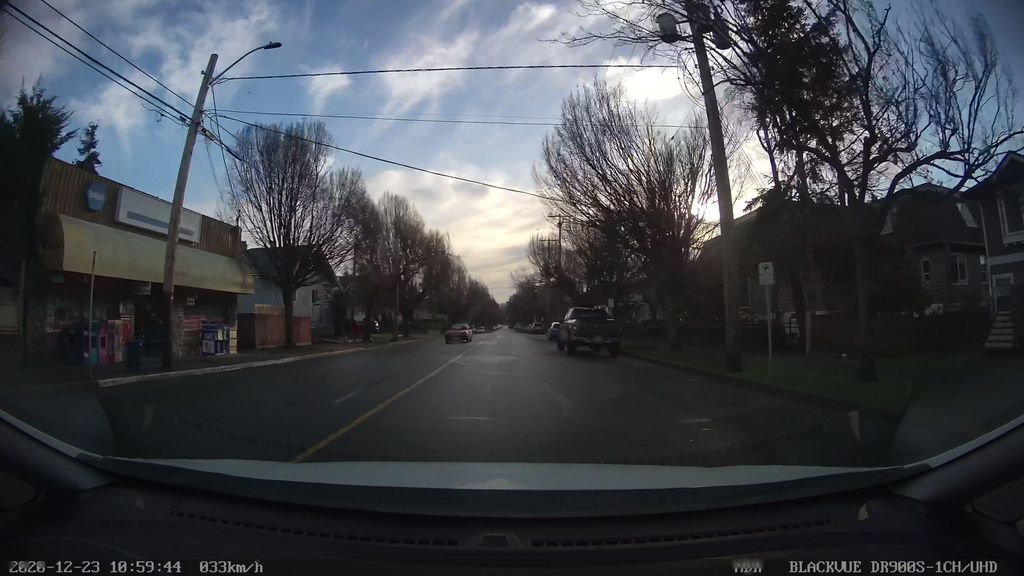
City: victoria